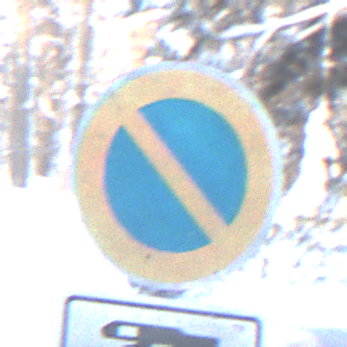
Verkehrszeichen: EingeschraenktesHalteverbot
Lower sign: HinweisDurchSinnbild23
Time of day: MorningAfternoon
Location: Outdoor (Nature)
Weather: Clear
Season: Winter
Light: Natural